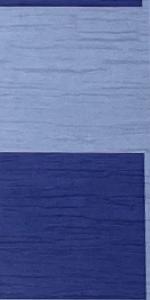
Label: Empty